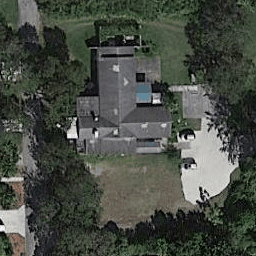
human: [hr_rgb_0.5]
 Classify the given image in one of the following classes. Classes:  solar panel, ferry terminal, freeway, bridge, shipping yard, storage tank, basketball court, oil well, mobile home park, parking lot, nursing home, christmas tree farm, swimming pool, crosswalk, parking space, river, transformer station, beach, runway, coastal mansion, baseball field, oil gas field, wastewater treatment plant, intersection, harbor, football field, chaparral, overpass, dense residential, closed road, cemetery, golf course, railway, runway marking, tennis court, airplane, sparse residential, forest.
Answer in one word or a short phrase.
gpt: sparse residential